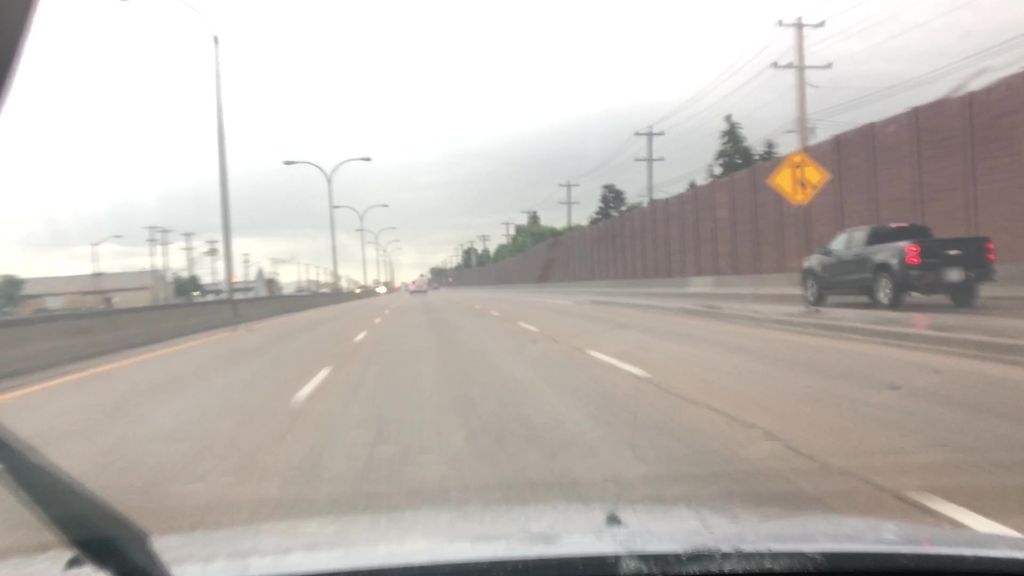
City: edmonton